Aerial crown-view tile of a tropical tree (Barro Colorado Island, Panama), acquired 20250915:
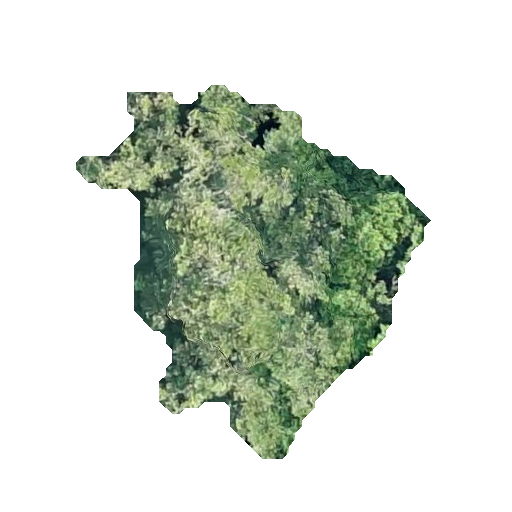
Species: Genipa americana
GBIF accepted scientific name: Genipa americana
Crown area: 106.834 m²